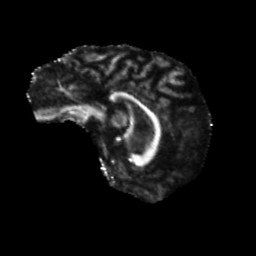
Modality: FA
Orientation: sagittal
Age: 68
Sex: female
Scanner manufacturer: siemens
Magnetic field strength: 3 T
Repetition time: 5.25 s
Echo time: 0.08 s